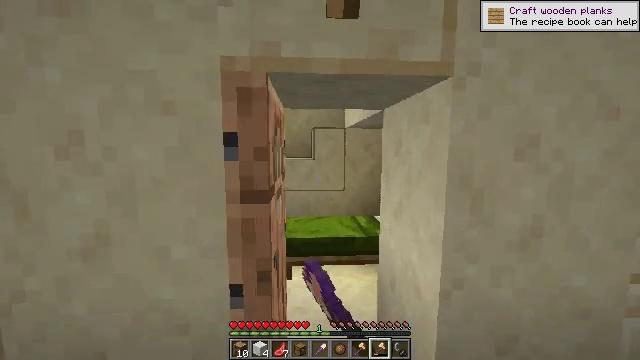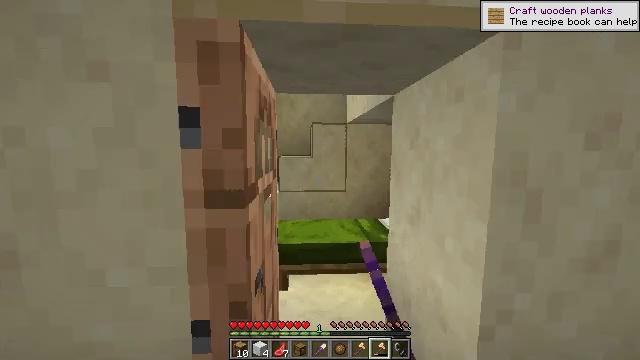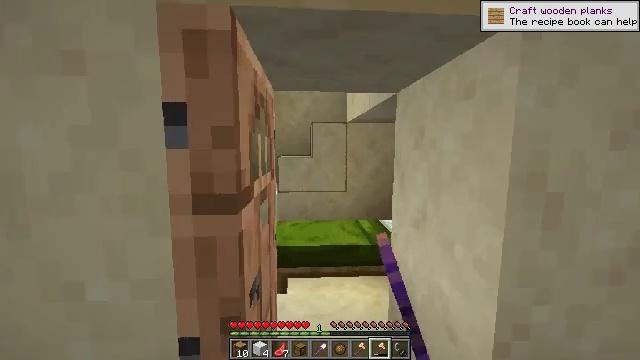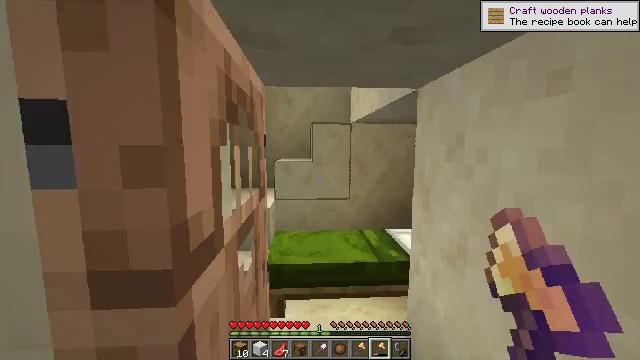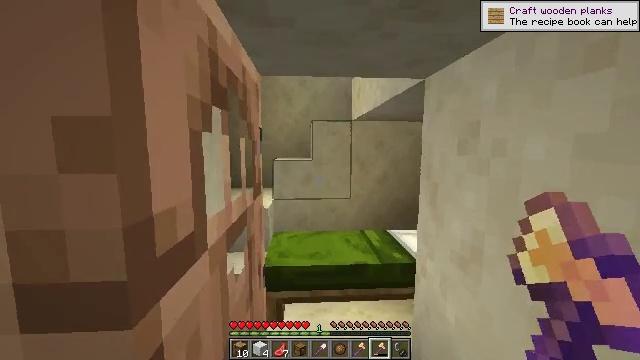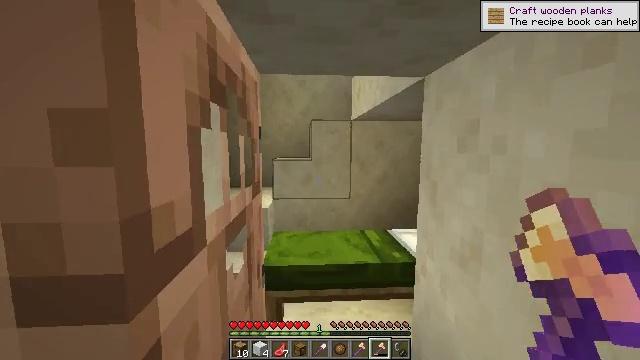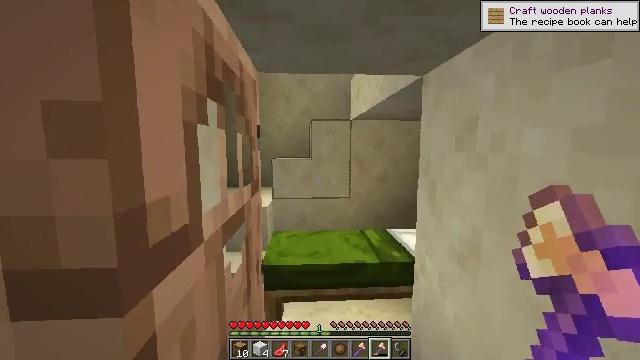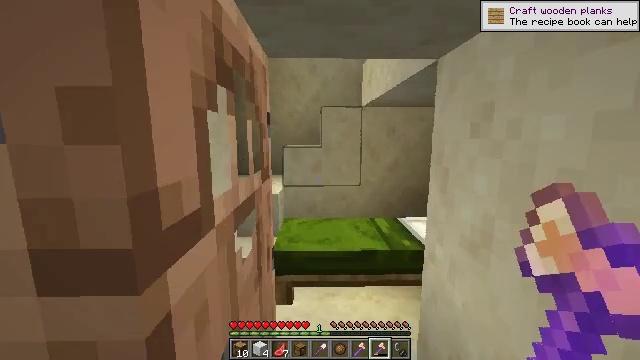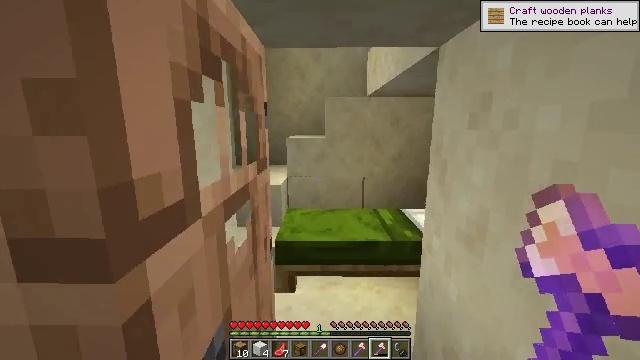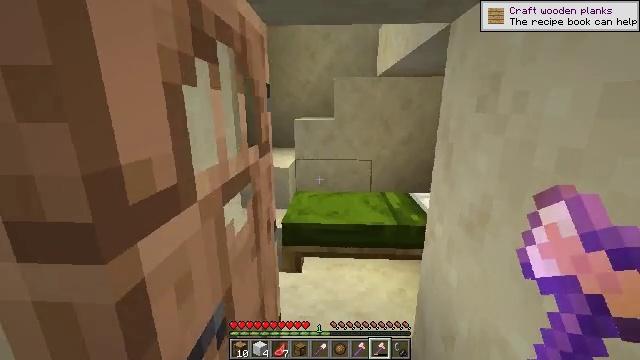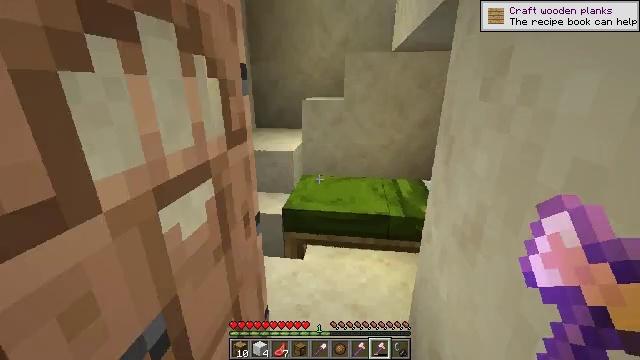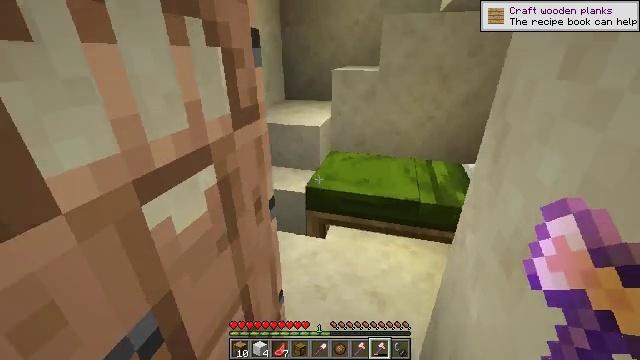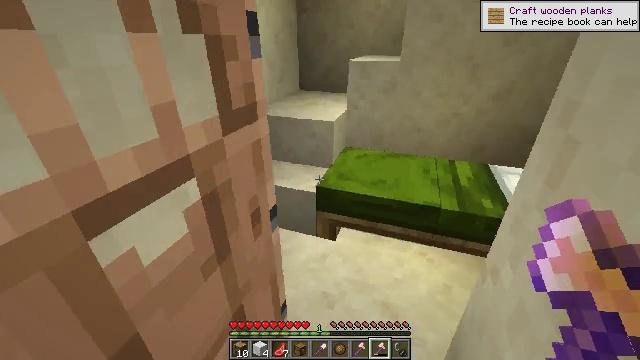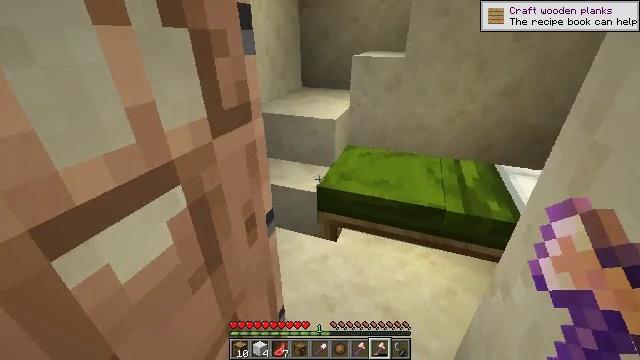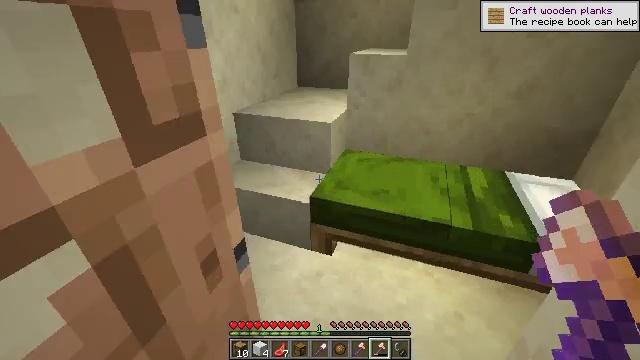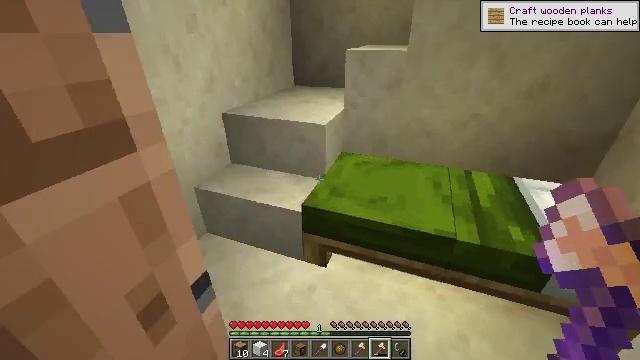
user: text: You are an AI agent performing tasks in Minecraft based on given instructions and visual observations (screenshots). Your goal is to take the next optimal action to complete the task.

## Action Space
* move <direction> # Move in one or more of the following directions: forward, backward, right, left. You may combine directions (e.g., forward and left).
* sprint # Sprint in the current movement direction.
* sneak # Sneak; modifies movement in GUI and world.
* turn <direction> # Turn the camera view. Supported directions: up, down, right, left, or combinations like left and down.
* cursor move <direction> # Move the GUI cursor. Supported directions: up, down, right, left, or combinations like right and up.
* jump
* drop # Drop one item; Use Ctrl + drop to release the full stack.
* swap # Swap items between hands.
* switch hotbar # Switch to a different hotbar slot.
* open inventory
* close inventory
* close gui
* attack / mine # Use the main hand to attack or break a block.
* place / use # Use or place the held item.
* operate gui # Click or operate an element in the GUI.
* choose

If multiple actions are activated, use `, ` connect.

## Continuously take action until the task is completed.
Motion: motion action
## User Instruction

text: Mine the chest to collect it.
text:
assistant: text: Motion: move forward
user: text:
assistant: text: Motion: move forward
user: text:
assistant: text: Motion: move forward
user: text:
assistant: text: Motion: move forward
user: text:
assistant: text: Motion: move forward
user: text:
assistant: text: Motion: move forward
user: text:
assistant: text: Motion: move forward, turn left and down
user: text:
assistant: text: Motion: move forward and move right, turn left and down
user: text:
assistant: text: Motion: move forward and move right, turn left and down
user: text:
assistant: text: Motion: move forward and move right, turn left and down
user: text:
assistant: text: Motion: move forward and move right, turn left and down
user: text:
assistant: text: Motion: move forward and move right, turn left and down
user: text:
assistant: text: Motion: move forward and move right
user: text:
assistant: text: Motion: move forward and move right
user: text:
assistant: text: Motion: move forward and move right
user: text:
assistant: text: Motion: move forward
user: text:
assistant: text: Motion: move forward, turn right
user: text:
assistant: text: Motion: move forward, turn right
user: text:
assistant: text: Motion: move forward, turn right and down
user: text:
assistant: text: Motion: move forward and move left, turn right and down
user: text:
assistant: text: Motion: move forward and move left, turn right and down
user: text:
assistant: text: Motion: move left, turn right
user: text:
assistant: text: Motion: move left, turn right
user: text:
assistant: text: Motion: move back and move left
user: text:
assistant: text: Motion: move back and move left, turn up
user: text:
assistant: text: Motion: move back and move left, turn left and up
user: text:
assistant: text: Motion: move back and move left, turn left and up
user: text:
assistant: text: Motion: move back and move left, turn left and up
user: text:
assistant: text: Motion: move back and move left, turn left and up
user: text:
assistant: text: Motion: move back and move left, turn left and up